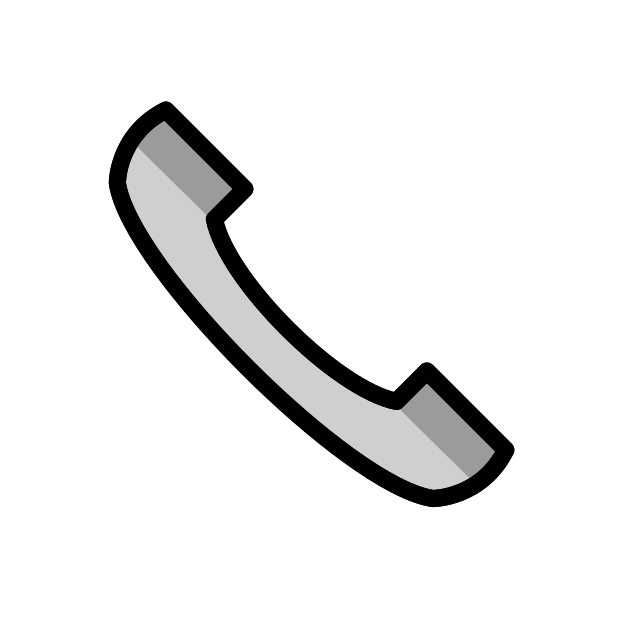
telephone receiver